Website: apple
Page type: customer-info-address
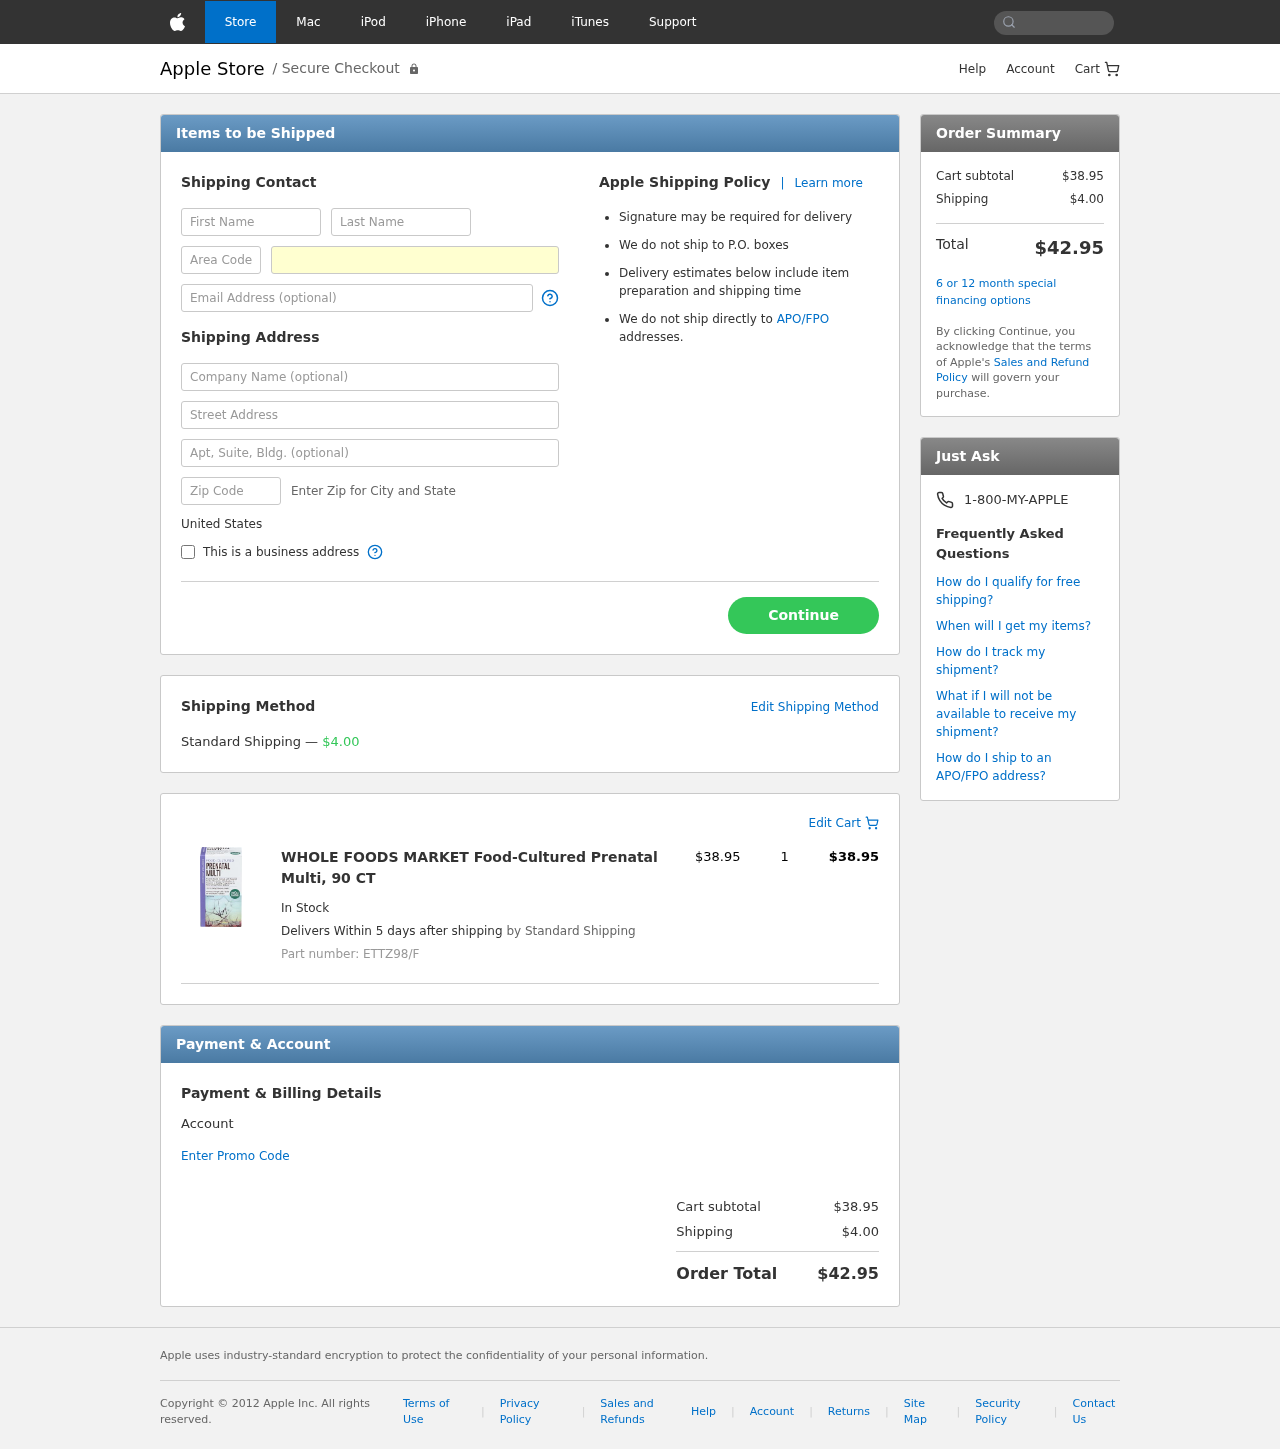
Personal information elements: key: PII_COUNTRY
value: United States
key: PII_FIRSTNAME
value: Michelle
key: PII_LASTNAME
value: Griffin
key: PII_PHONE_AREA
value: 538
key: PII_PHONE_LINE
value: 0401
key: PII_EMAIL
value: michelle_griffin@gmail.com
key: PII_COMPANY
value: Hudson LLC
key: PII_STREET
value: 4261 Burns Shores
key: PII_POSTCODE
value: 92218
Product elements: key: PRODUCT1_NAME
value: WHOLE FOODS MARKET Food-Cultured Prenatal Multi, 90 CT
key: PRODUCT1_PRICE
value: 38.95
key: PRODUCT1_QUANTITY
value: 1
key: PRODUCT1_SKU
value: ETTZ98/F
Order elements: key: ORDER_SHIPPING_COST
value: $4.00
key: ORDER_ITEM_TOTAL
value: $38.95
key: ORDER_SUBTOTAL
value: $38.95
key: ORDER_TOTAL
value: $42.95